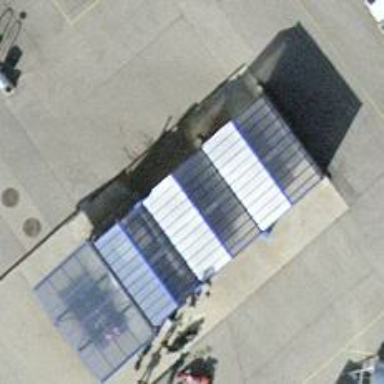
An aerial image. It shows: Car wash facility.